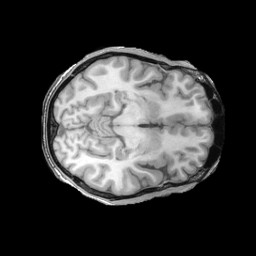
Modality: T1w
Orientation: axial
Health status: ill
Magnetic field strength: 3 T